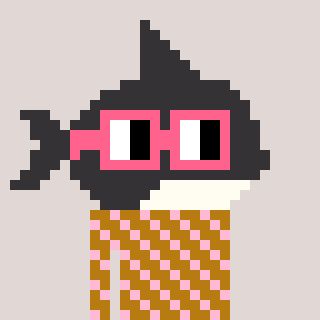
a pixel art character with square pink glasses, a orca-shaped head and a gold-colored body on a warm background